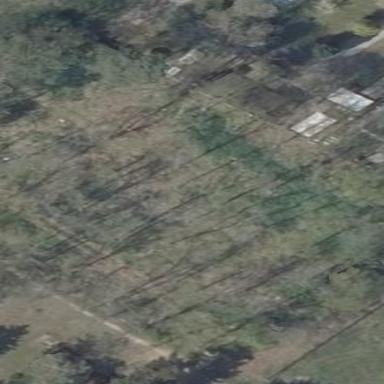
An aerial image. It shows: Forest area.